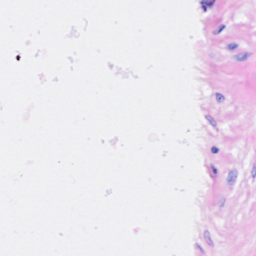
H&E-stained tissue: Breast